Question: I'm trying to accomplish something like this with CSS3:

Where the purple circle is the image and the less purple thing is the div background.
My first guess was negative padding but a quick search told me this isn't allowed. Normal overflow doesn't work because I want it to start above background as well as end below it. I'm pretty new to CSS so I don't really know how this might be done.
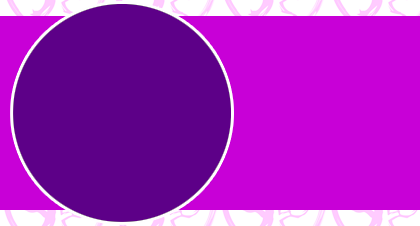
Answer: Use relative positioning, top, and possibly left.
'''
position: relative;
top: -25px;
left: -15px;
'''
Relative Positioning was defined in CSS 2.0. Which means no CSS3 required and it will work on almost every browser, including mobile.
You will also have to set the height and top margin for the div.
Here is my test file and output.
'''
<html>
<head>
<style type="text/css">
.purpleRectangle{
background: #b93b8f;
height: 200px;
margin-top: 30px;
}
img{
position: relative;
top: -25px;
left: 15px;
}
</style>
</head>
<body>
<div class="purpleRectangle">
<img src="circle.png" />
</div>
</body>
</html>
'''